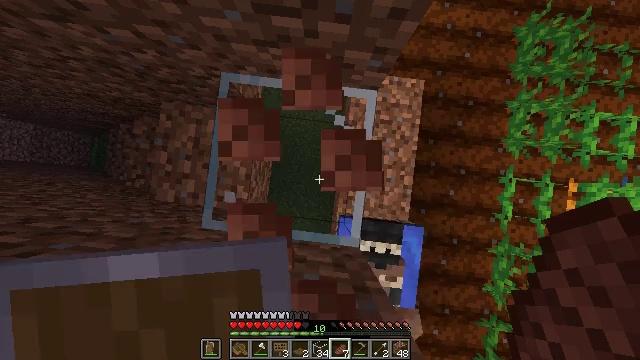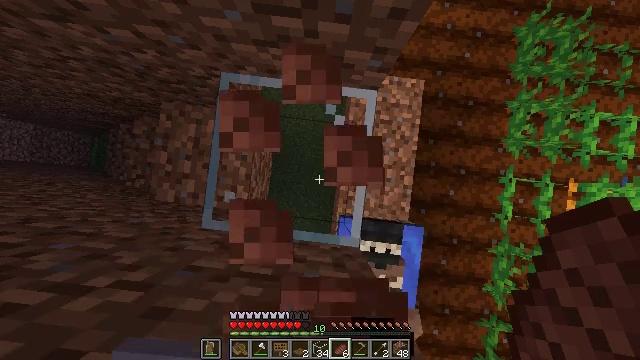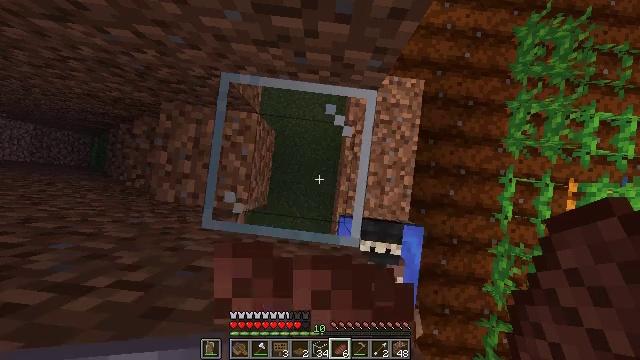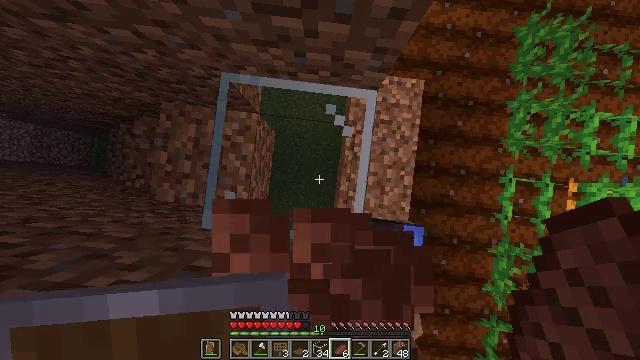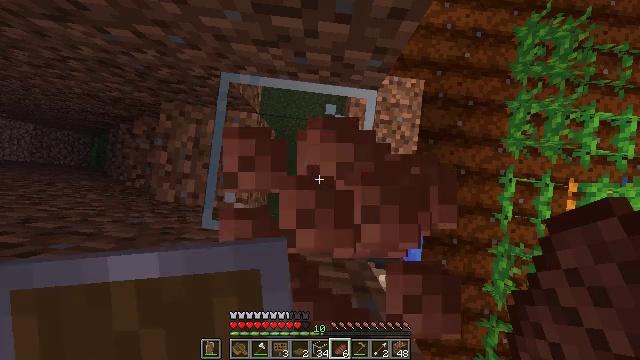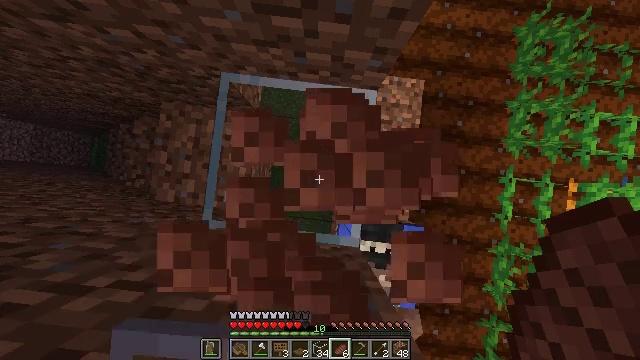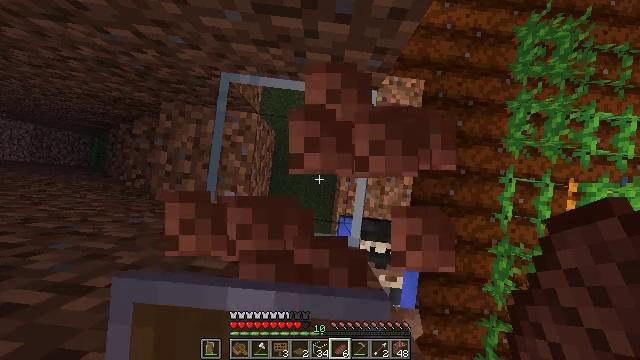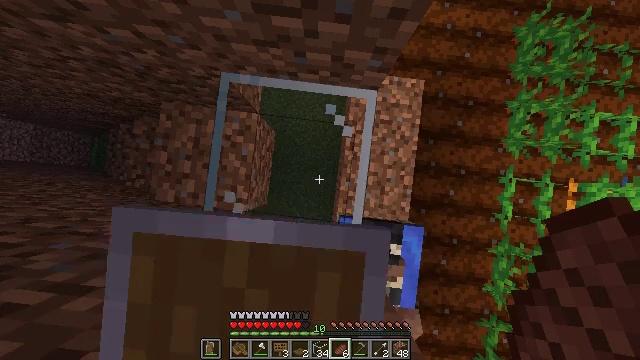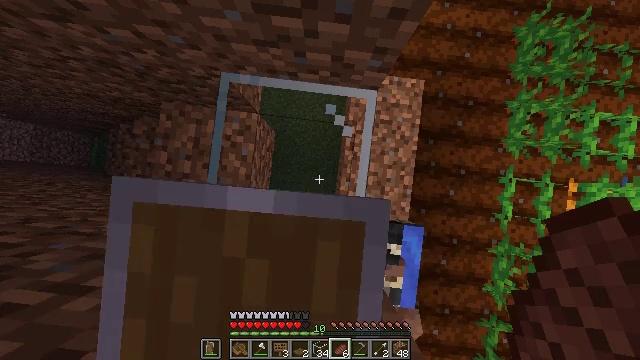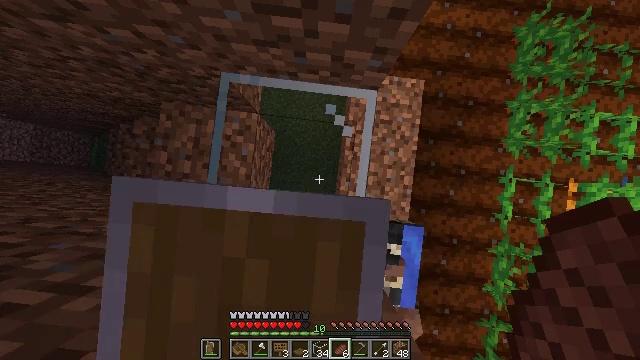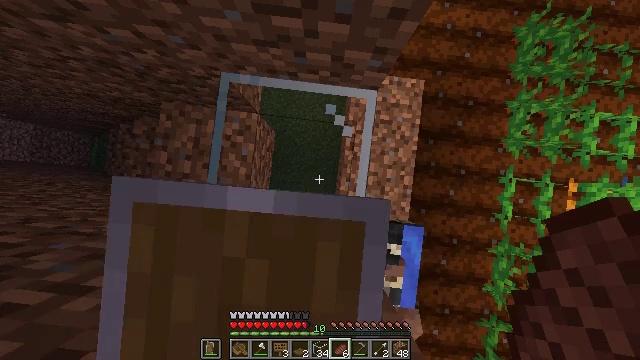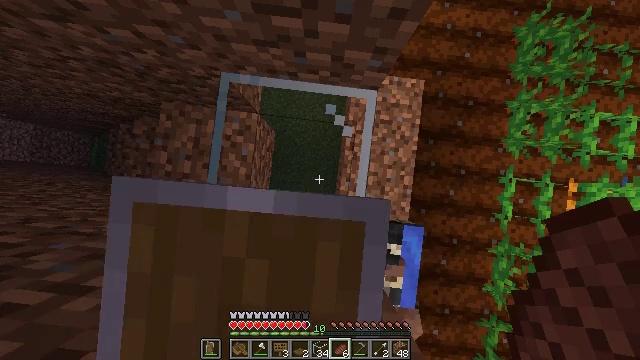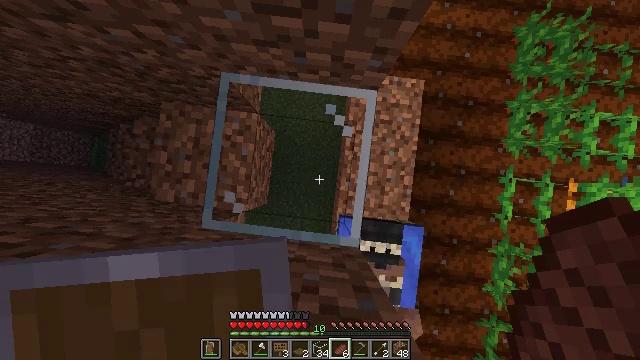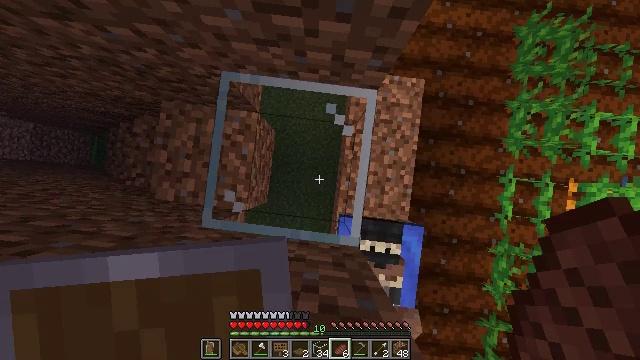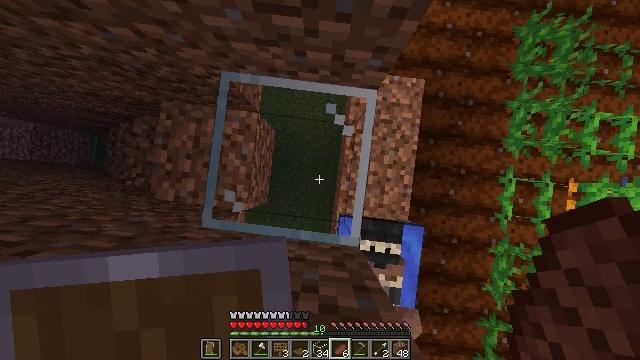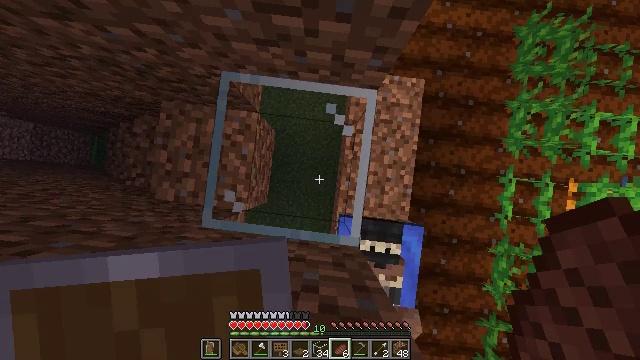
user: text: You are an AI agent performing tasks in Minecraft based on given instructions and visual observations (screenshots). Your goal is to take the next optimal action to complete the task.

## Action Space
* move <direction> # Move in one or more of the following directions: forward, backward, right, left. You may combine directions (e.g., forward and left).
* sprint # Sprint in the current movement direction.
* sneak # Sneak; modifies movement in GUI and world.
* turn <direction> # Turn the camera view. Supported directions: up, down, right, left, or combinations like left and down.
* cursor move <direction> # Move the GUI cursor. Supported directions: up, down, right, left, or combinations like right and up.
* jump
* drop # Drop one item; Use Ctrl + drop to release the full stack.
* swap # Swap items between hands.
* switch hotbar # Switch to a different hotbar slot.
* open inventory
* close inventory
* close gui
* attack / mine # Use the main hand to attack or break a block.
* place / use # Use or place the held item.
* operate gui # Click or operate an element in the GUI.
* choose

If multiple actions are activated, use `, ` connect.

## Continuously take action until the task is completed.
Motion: motion action
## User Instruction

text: Dismantle the blue bed.
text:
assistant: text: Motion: use / place
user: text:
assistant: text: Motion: use / place
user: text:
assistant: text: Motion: use / place
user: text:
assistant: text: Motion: use / place
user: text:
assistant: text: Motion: use / place
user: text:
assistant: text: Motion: use / place
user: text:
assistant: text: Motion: use / place
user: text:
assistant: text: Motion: use / place
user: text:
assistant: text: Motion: use / place
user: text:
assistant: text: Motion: use / place
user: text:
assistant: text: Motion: use / place
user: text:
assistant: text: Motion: no_op
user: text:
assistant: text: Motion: no_op
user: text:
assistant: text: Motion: no_op
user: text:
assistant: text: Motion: no_op
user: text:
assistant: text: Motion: no_op
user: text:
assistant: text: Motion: no_op
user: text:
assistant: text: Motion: no_op
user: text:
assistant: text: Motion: no_op
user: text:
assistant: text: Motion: no_op
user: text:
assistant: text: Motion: no_op
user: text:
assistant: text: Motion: no_op
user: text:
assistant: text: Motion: no_op
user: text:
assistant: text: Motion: no_op
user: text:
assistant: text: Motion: no_op
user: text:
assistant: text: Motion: no_op
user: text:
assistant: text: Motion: no_op
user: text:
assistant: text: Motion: no_op
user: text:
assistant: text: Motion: no_op
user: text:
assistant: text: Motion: no_op